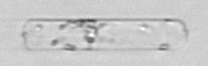
Label: Dactyliosolen_fragilissimus